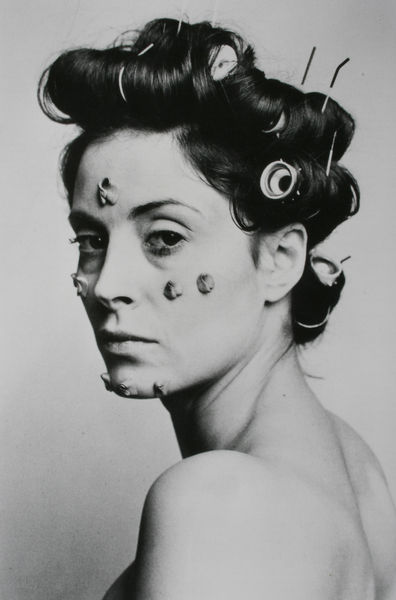
Titel: S.O.S. - Serie Objekt-Starifizierung (Ausschnitt)
Künstler: Hannah Wilke
Schlagwörter: dunkel, kopf, nackt, schatten, weiß, brust, busen, frau, frisur, grau, haar, hell, licht, mund, nase, ohr, rücken, schwarz, blick, mode, augen, falten, gesicht, hals, portrait, porträt, schauen, auge, haare, augenbrauen, lippe, lippen, locke, locken, schulter, brauen, tiefe, nadel, wange, augenbraue, foto, fotografie, photographie, schönheit, schwarz weiss, witz, braue, fleck, cover, flecken, nadeln, haarnadeln, pickel, akne, modefotografie, makel, lockenwickler, nae, schönheitsideal, bad hair day, entstellung, wickler